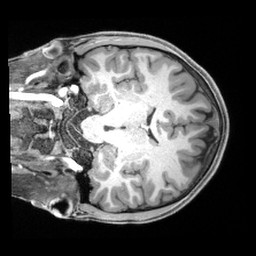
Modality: T1w
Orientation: coronal
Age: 23
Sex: male
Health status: healthy
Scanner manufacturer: siemens
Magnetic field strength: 3 T
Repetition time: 2.4 s
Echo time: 0.00194 s